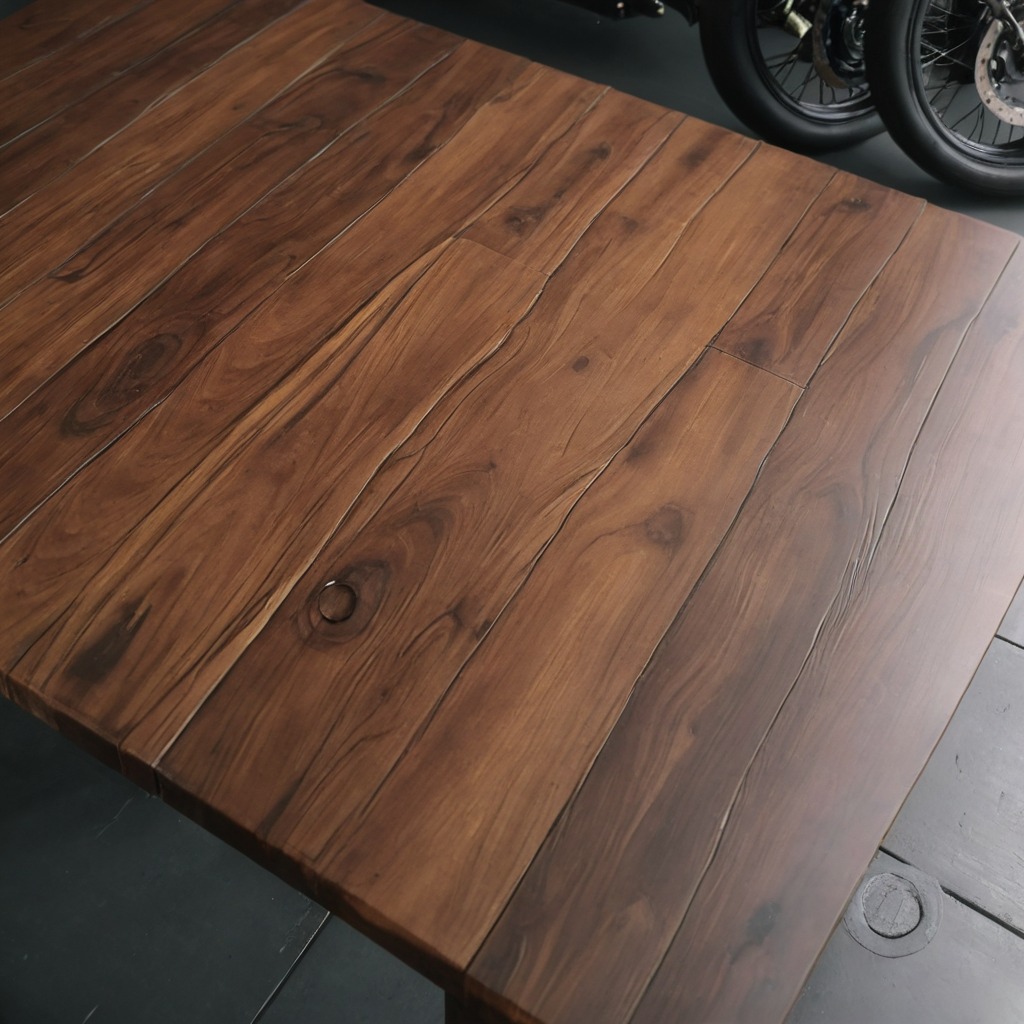
A metal nut is lying on an oil-spilled wooden table in a vintage motorcycle garage.